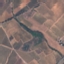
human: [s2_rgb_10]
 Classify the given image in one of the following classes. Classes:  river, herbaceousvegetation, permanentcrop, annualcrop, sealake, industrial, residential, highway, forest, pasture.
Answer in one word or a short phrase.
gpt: PermanentCrop